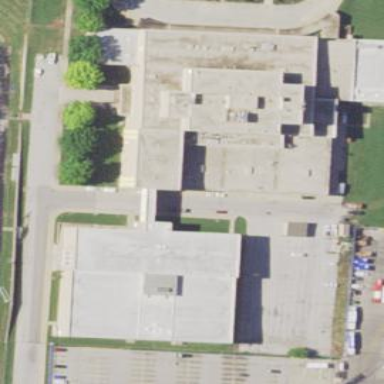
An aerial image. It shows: School building.